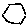
Label: hexagon